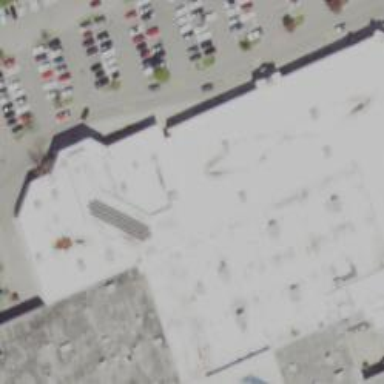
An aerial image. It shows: Department store building.